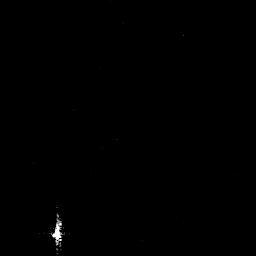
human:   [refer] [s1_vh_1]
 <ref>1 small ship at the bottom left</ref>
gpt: <box>[[20, 85, 25, 96, 0]]</box>